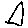
Label: triangle